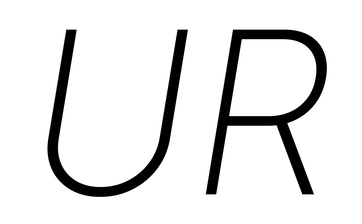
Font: Inter-Italic_ExtraLight_Italic